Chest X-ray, PA view. Patient: 50 years old, sex F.
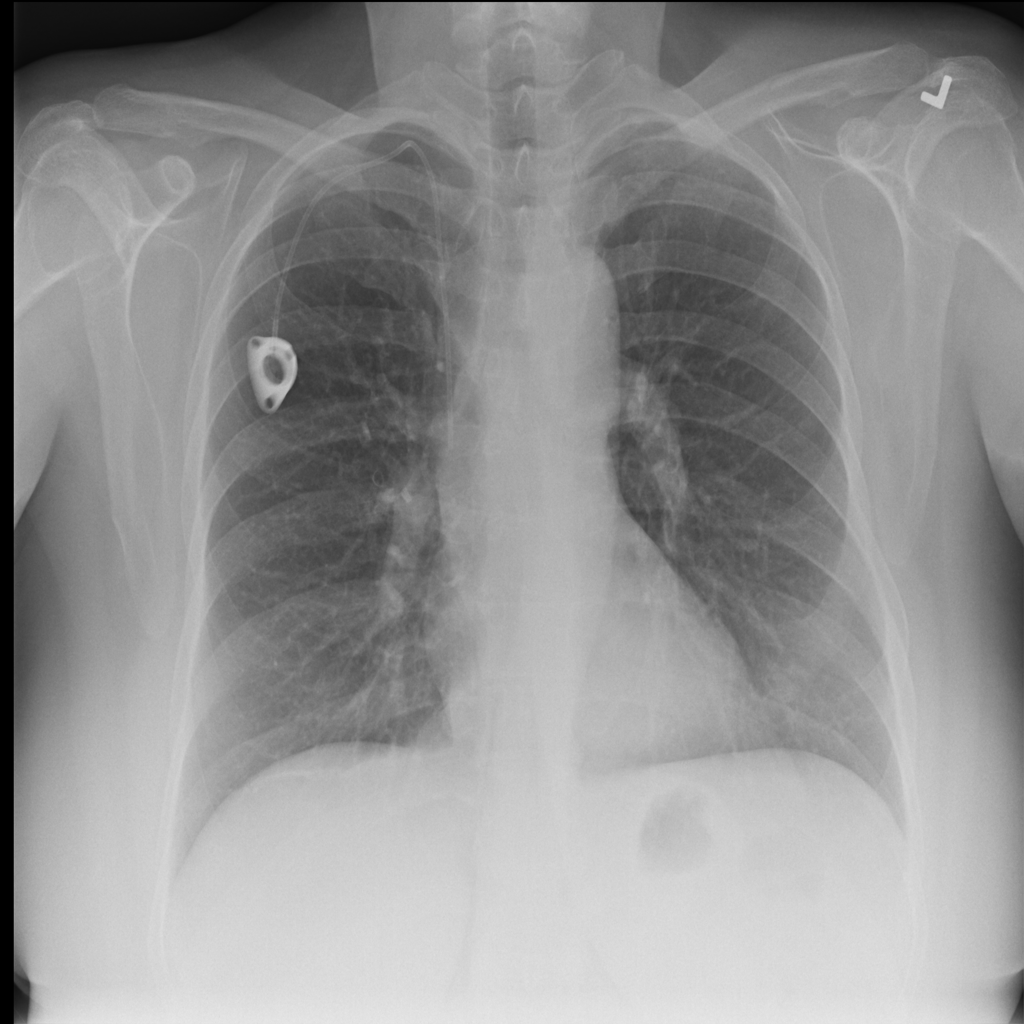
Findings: Nodule